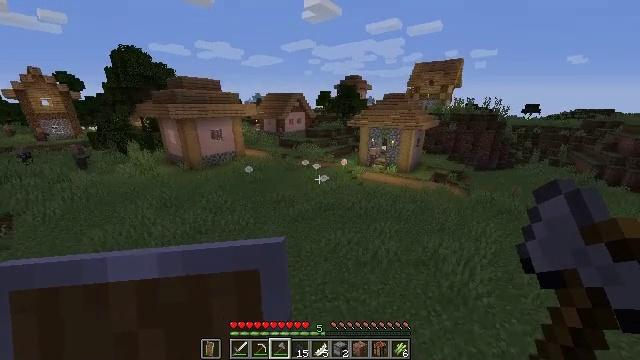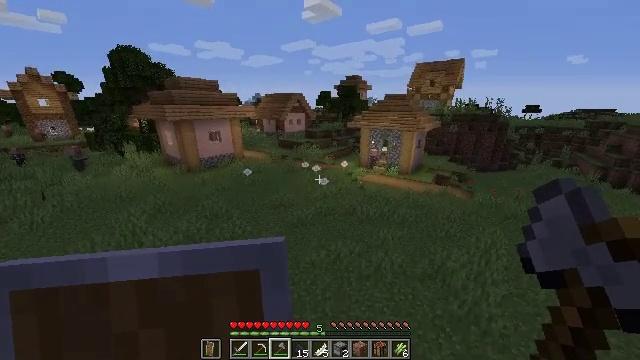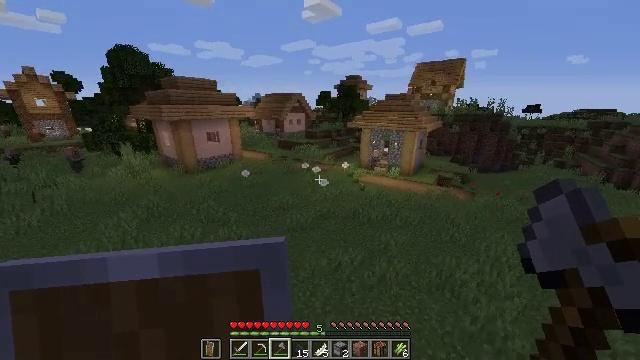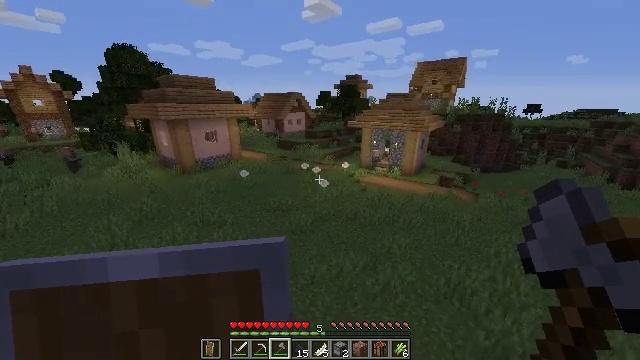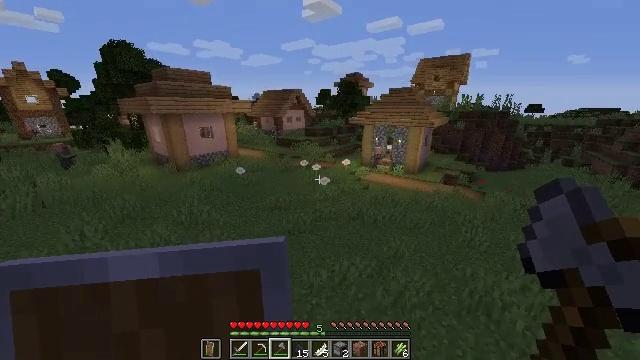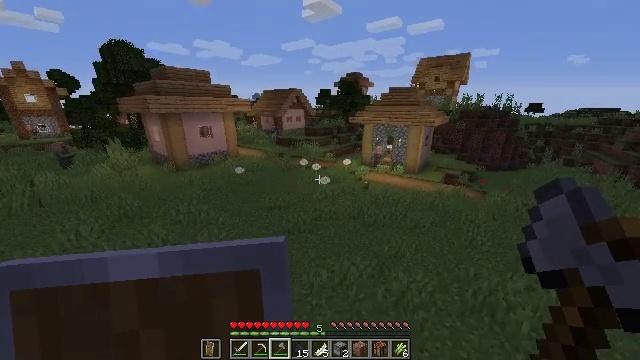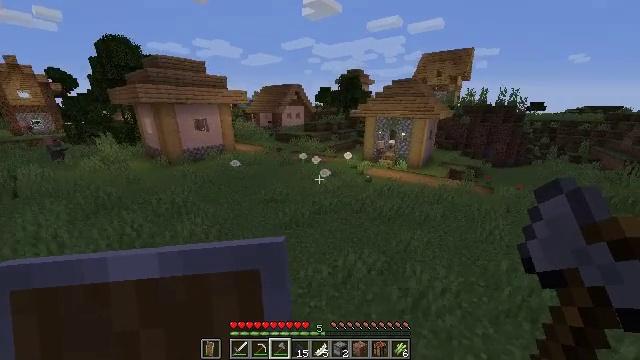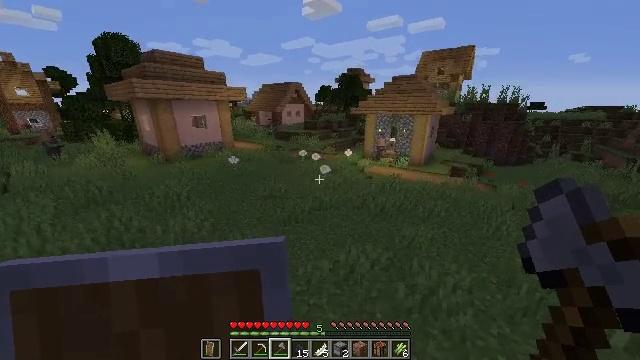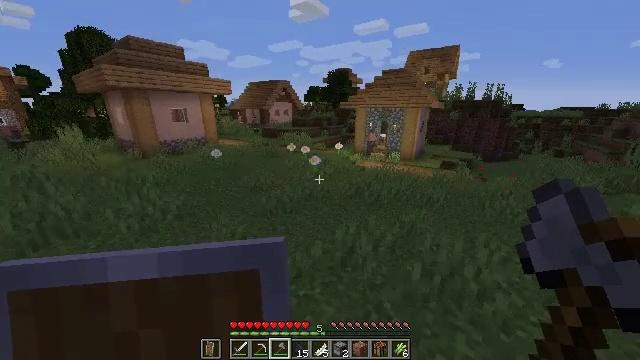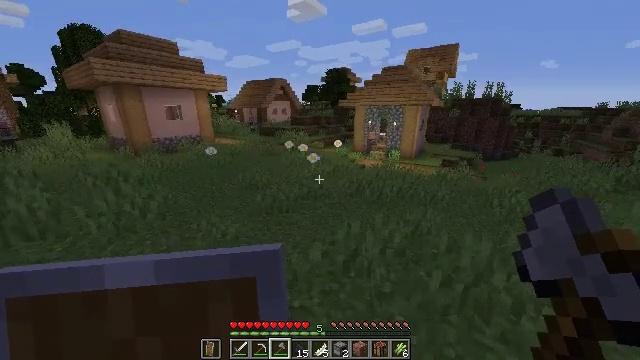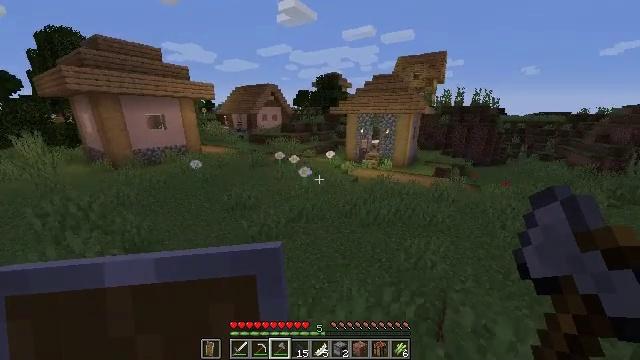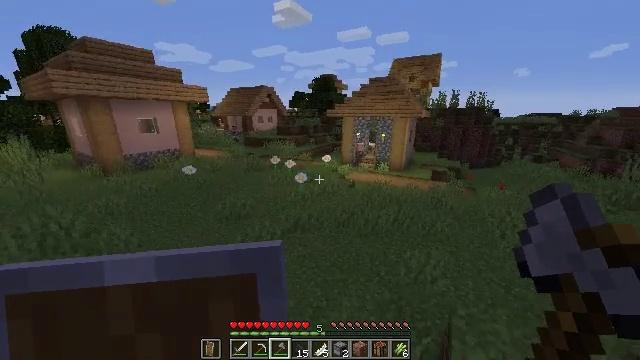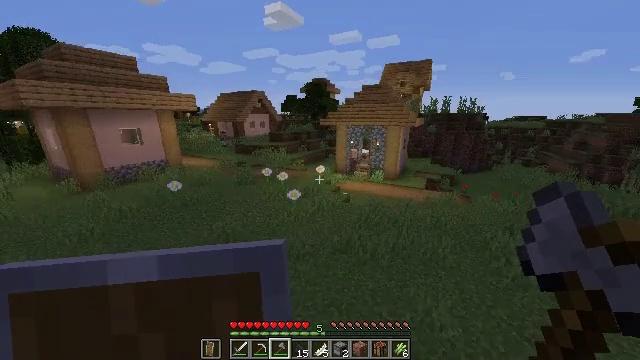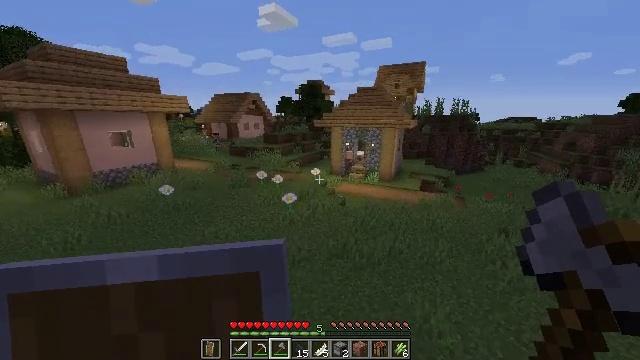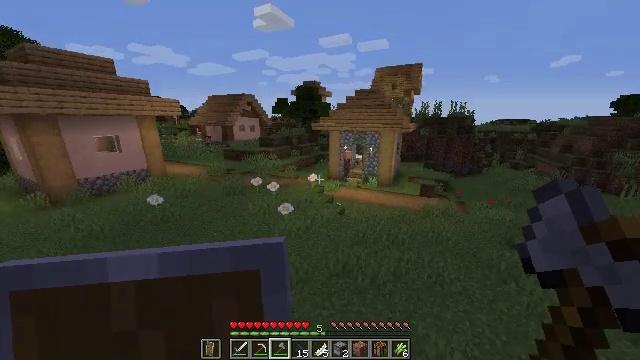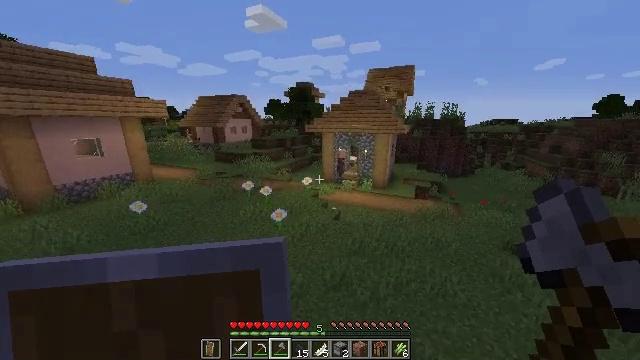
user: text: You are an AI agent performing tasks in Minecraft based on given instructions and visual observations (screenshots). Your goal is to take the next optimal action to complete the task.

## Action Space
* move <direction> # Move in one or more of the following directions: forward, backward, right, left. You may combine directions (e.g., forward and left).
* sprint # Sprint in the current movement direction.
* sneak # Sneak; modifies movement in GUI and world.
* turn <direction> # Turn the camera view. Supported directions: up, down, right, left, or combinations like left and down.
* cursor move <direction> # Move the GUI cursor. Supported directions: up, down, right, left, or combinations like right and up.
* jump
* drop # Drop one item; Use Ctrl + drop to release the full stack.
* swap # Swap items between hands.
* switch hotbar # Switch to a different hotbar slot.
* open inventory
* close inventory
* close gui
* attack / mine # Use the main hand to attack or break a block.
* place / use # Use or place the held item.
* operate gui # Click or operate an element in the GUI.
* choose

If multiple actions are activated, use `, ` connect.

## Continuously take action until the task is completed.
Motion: motion action
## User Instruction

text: Gather wheat by left-clicking on it.
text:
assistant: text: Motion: move forward, sprint, jump
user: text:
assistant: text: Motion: move forward, sprint, jump
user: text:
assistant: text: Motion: move forward, sprint, jump
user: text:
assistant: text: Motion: move forward, sprint, jump
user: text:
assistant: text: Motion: move forward, sprint, jump
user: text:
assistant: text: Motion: move forward, sprint, jump
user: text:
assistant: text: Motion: move forward, sprint, jump
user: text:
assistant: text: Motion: move forward, sprint, turn right, jump
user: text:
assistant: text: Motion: move forward, sprint, jump
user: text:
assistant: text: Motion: move forward, sprint, turn right, jump
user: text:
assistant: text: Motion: move forward, sprint, turn right, jump
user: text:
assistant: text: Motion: move forward, sprint, turn right, jump
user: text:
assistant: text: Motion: move forward, sprint, turn right, jump
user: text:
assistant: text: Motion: move forward, sprint, jump
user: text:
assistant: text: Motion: move forward, sprint, turn right, jump
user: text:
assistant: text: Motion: move forward, sprint, jump
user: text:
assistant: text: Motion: move forward, sprint, jump
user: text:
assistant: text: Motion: move forward, sprint, jump
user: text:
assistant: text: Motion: move forward, sprint, jump
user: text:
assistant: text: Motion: move forward, sprint, jump
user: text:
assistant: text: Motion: move forward, sprint, jump
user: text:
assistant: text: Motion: move forward, sprint, jump
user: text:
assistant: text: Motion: move forward, sprint, turn right, jump
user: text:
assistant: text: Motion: move forward, sprint, jump
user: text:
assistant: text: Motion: move forward, sprint, jump
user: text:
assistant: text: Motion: move forward, sprint, turn right, jump
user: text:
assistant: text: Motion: move forward, sprint, jump
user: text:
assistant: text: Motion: move forward, sprint, jump
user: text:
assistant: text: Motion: move forward, sprint, jump
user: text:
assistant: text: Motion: move forward, sprint, jump